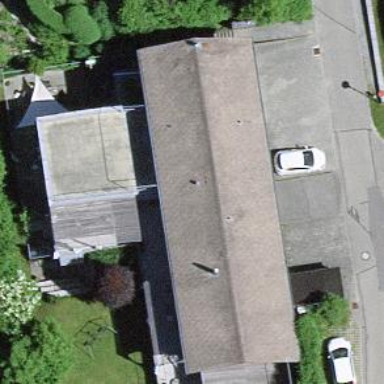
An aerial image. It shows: Residential building.